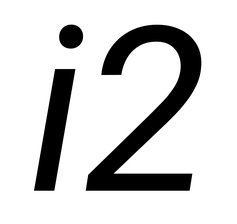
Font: Roboto-Italic_Italic